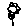
Label: flower